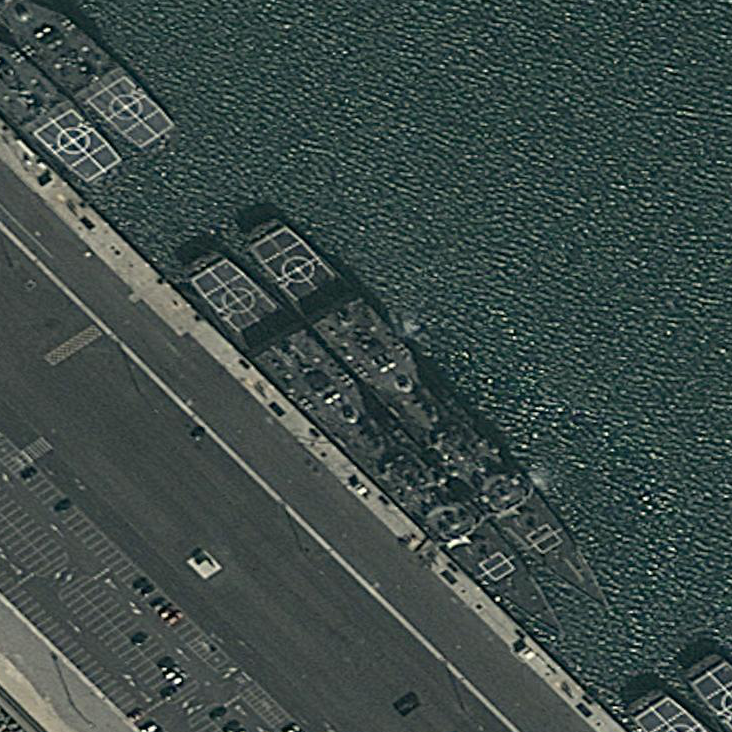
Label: cruiser